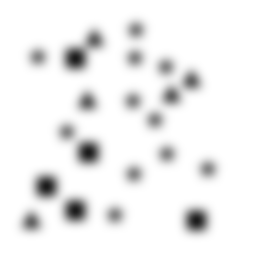
Squares: 5
Triangles: 5
Stars: 11
Total shapes: 21